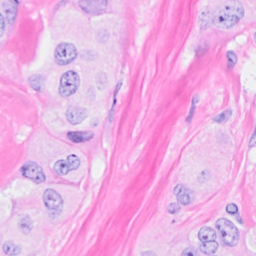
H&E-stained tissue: Breast